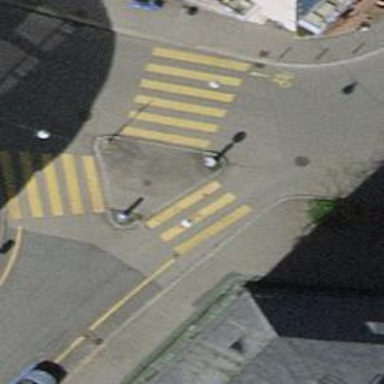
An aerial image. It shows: Footway with asphalt surface leading to traffic island.